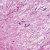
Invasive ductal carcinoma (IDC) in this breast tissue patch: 0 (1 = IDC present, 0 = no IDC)